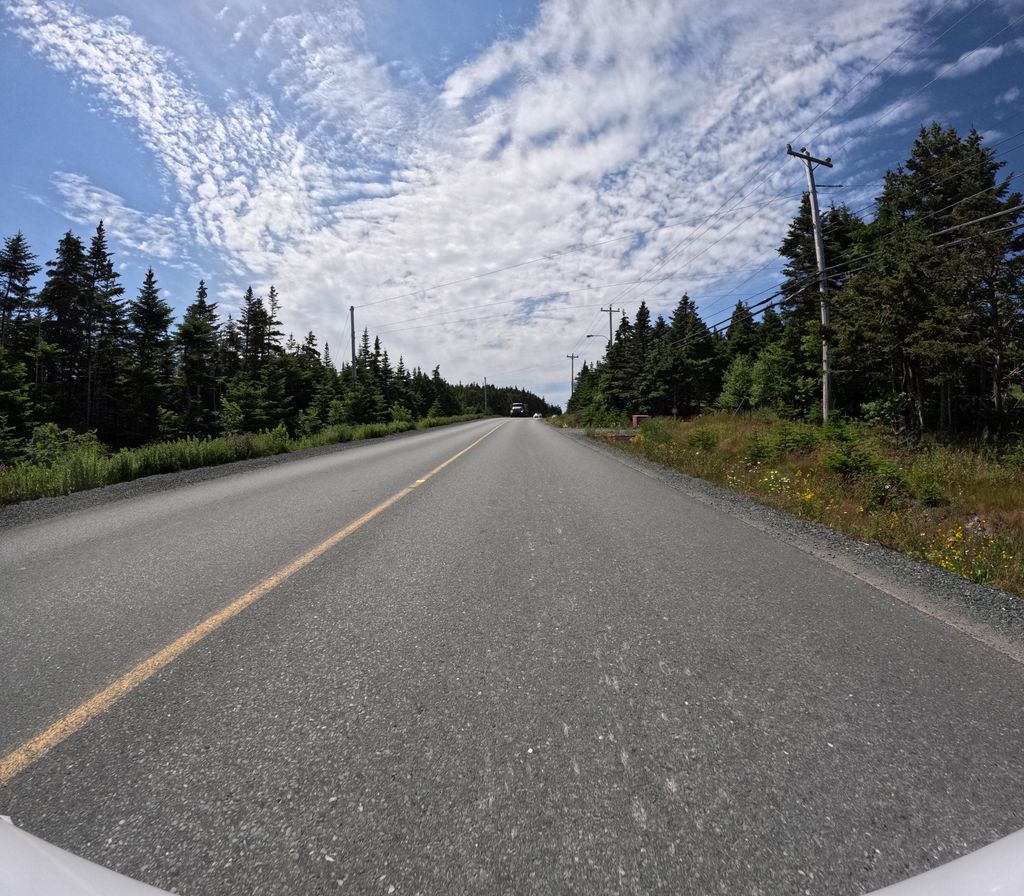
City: st_johns